Question: I think this should be quite simple, but I just can't get it to work. In ASP.NET MVC I have a list of items like this:
'''
<div id="FilmListContent" class="row">
<div class="span12">
<ul class="thumbnails">
@foreach (var film in Model.Films)
{
<li class="span4">
<div class="thumbnail">
<a href="@Url.Action("Details", "Films", new { id = film.ID })">
<img src="@(String.Format("../../Content/Uploads/{0}.jpg", new object[] { FileUpload.CheckImageExists(Server.MapPath("~/Content/Uploads/"), film.ID) ? "Image_Film_" + film.ID : "NoImage" }))" alt="@film.Title image" />
<span>
@film.Title (@film.Year, @film.MediaType_Name) </span></a>
</div>
</li>
}
</ul>
</div>
</div>
'''
Generates a nice list with 3 items per row, but when the '@film.Title' etc. content wraps to the next line I get an empty position on the next line. Like this:

I've tried display: 'table-cell', 'vertical align text-bottom' etc, but I can't get it to work. At the moment I have removed all css on the thumbnails. What css can I use to get 3 items per row no matter the size? Or do I need to fix the size?
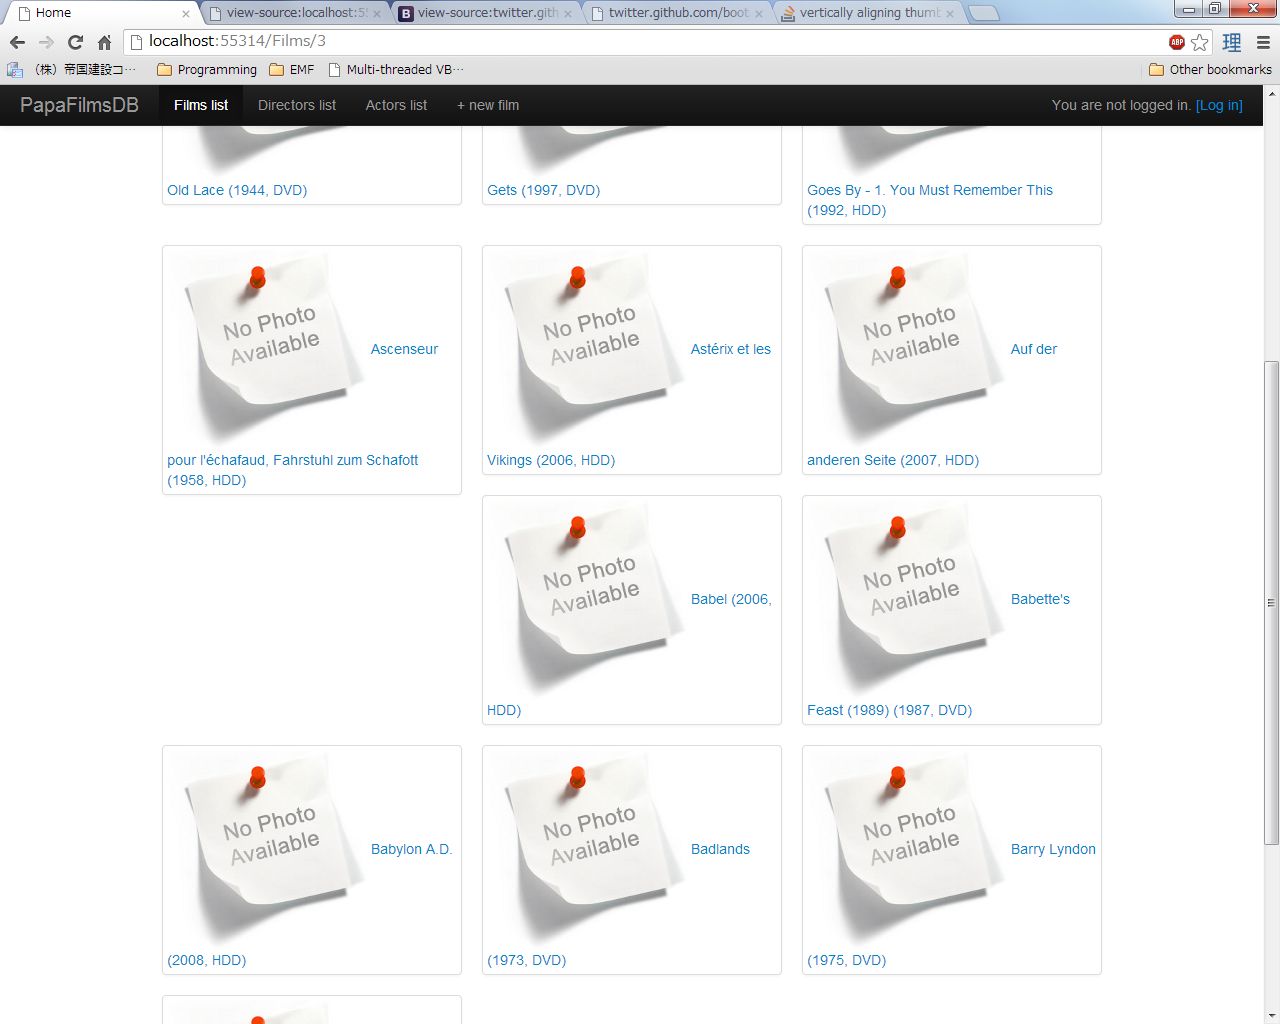
Answer: Assuming you are using 'float: left' to lay out the items, you can insert an element with 'clear: both' after each set of three items to ensure that each line is positioned completely below the previous one.